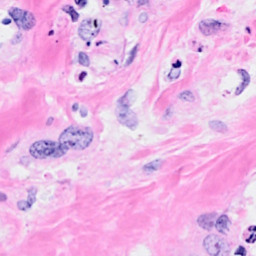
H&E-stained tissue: Breast